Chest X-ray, AP view. Patient: 13 years old, sex M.
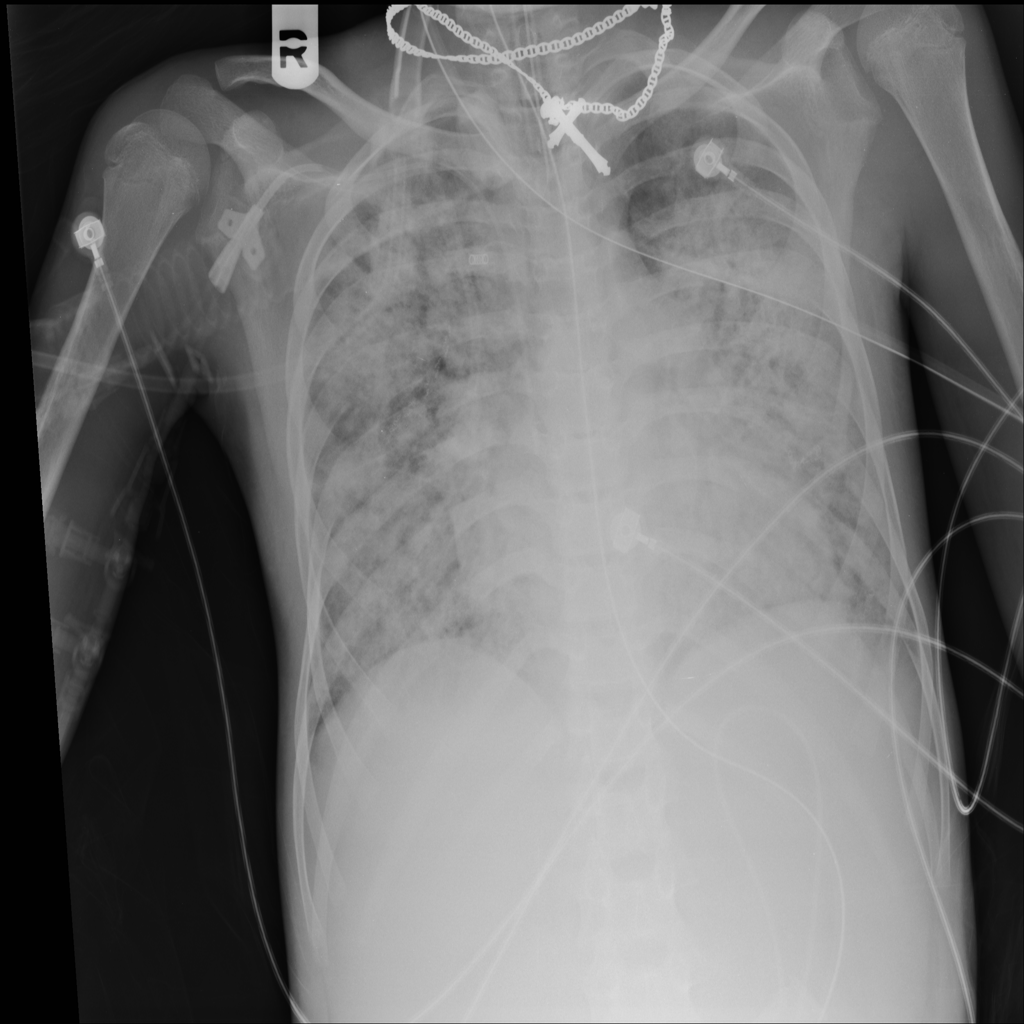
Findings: Consolidation